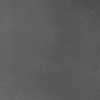
Atmospheric dust classification: dusty